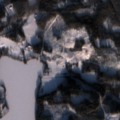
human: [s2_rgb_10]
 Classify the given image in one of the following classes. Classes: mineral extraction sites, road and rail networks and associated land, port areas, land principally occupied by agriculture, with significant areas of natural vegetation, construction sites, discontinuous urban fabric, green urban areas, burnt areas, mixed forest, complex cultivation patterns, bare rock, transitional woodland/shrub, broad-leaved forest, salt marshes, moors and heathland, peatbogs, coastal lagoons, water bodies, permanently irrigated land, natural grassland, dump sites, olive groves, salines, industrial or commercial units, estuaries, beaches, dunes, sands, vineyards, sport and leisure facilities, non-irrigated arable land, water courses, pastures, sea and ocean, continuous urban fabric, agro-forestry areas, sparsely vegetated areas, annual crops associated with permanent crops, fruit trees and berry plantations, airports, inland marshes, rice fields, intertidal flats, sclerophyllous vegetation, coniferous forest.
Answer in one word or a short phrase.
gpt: non-irrigated arable land, land principally occupied by agriculture, with significant areas of natural vegetation, coniferous forest, mixed forest, transitional woodland/shrub, water bodies